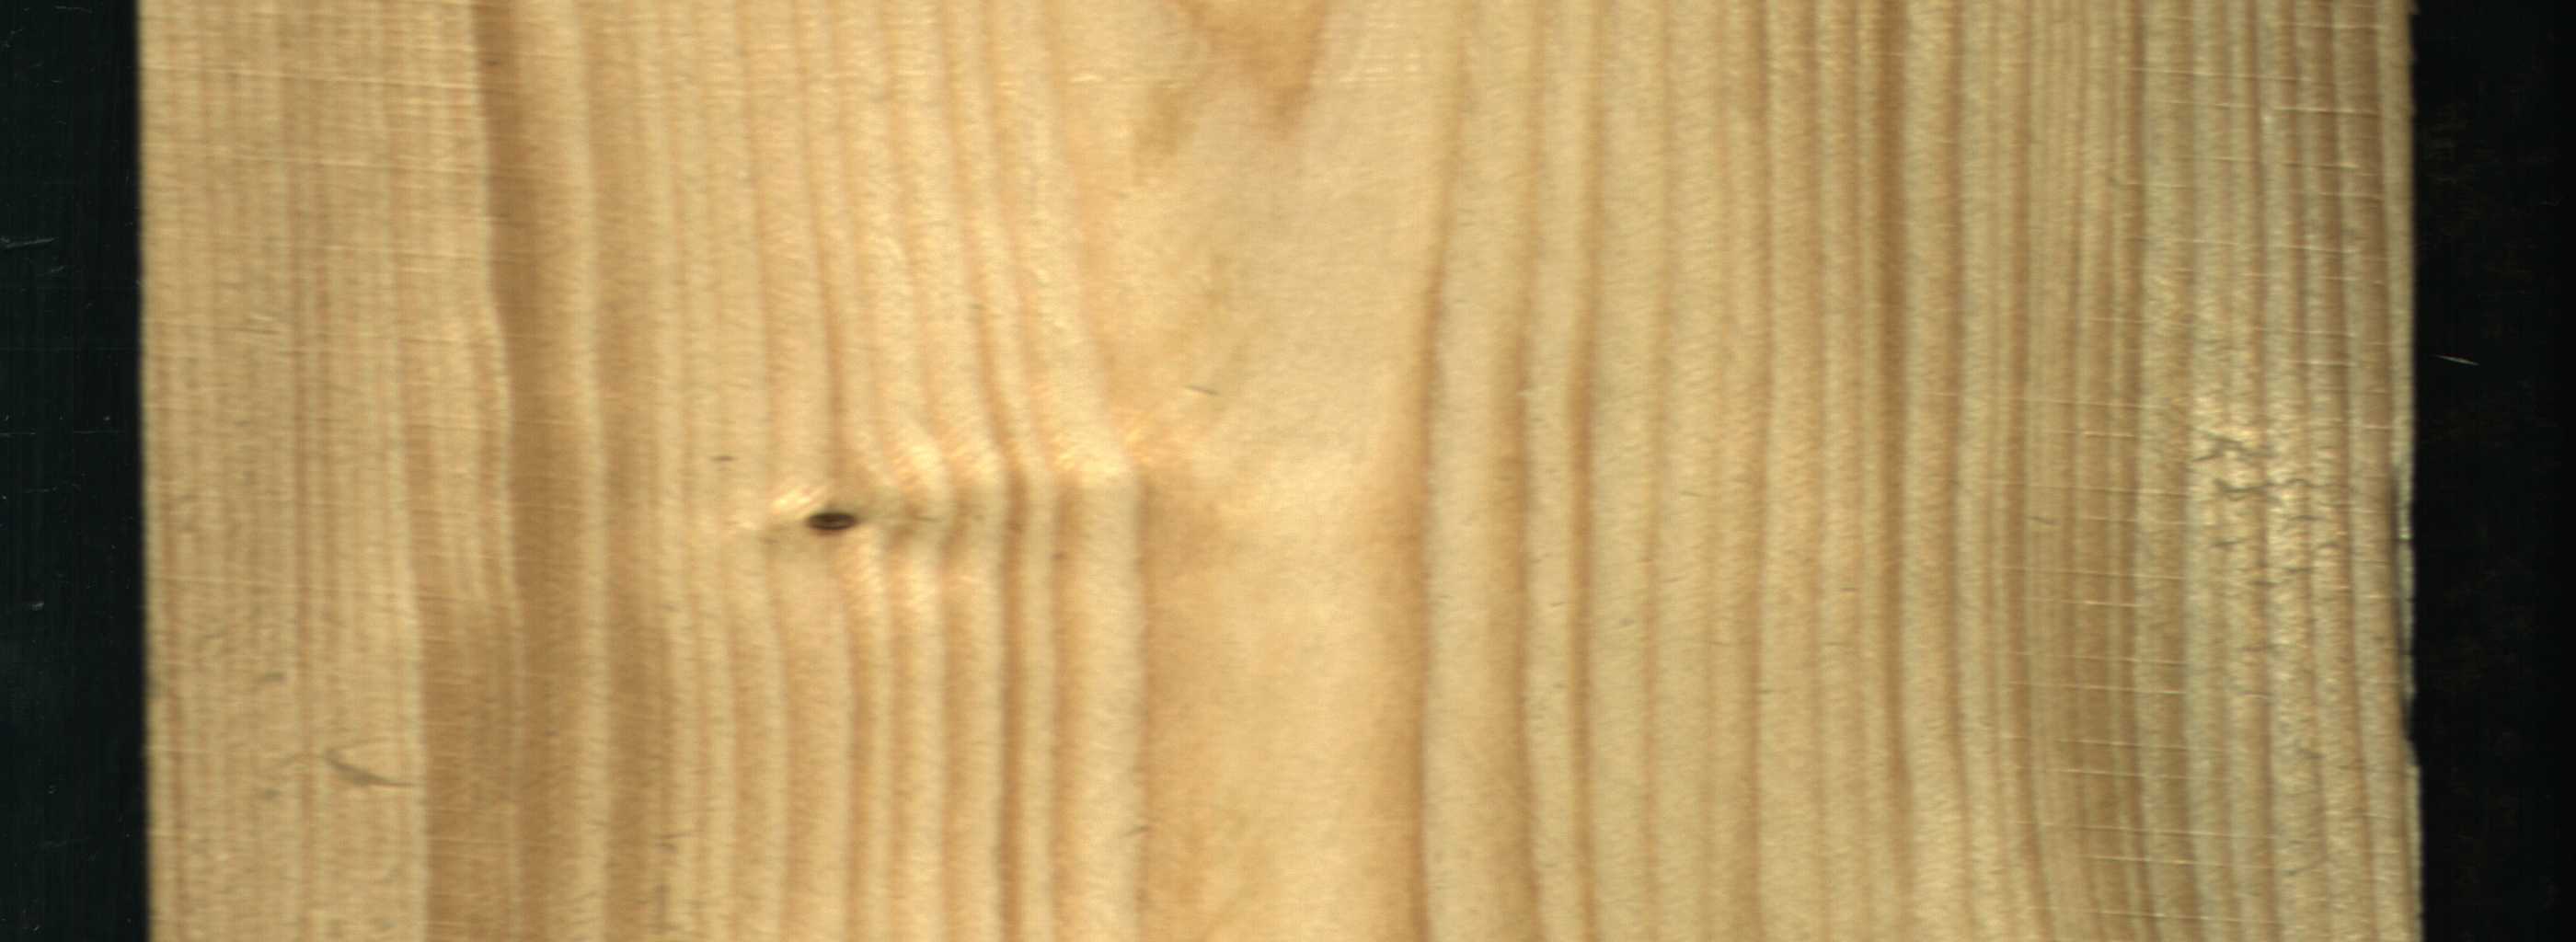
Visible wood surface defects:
Live_Knot